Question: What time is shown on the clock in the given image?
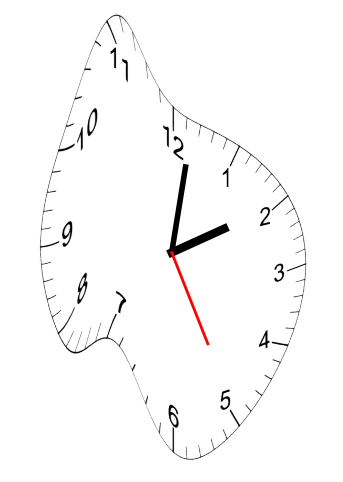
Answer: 02:01:25